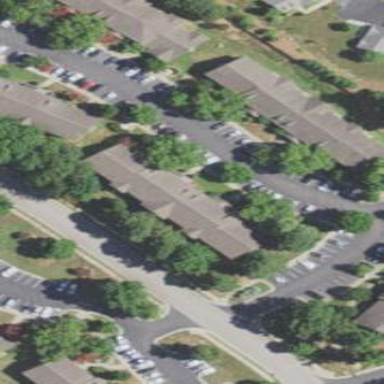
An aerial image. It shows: Residential building.